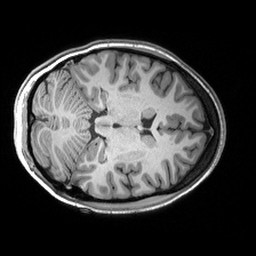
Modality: T1w
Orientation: axial
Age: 23
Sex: female
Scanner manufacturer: siemens
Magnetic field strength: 3 T
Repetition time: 2.53 s
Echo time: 0.00299 s